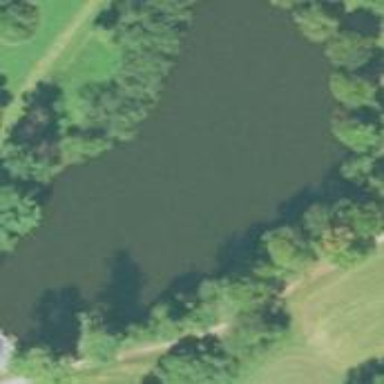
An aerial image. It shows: Pond with natural water.